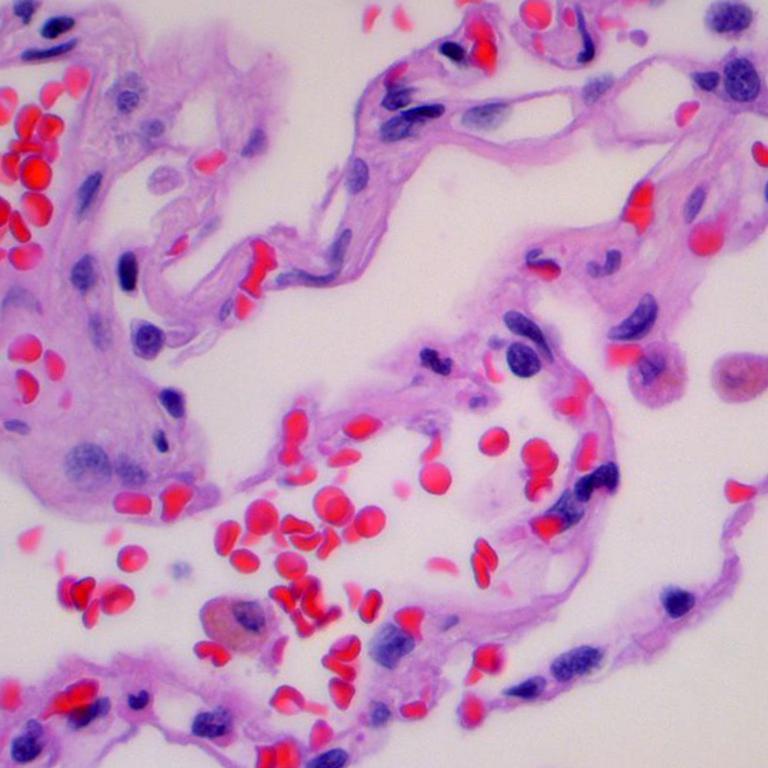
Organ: lung
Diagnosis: benign